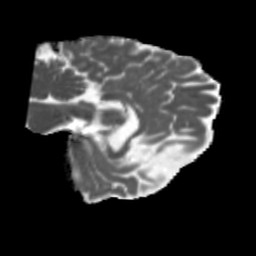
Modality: MD
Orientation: sagittal
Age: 42
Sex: female
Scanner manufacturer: siemens
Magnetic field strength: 3 T
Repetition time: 5.47 s
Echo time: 0.0854 s